Aerial crown-view tile of a tropical tree (Barro Colorado Island, Panama), acquired 20250915:
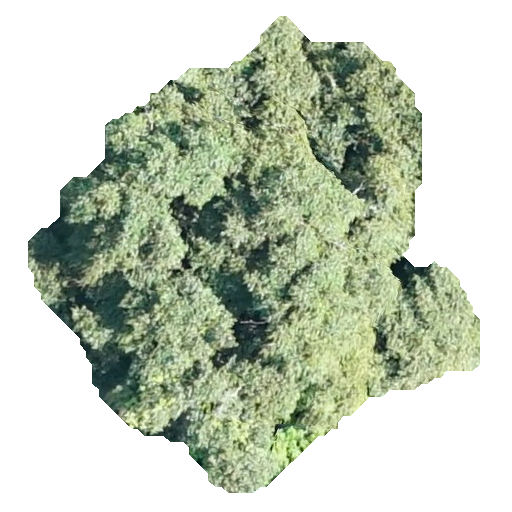
Species: Chrysophyllum cainito
GBIF accepted scientific name: Chrysophyllum cainito
Crown area: 189.911 m²